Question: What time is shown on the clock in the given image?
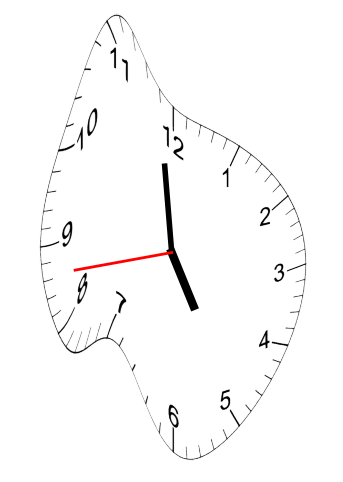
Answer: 04:58:43